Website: walmart
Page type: address-validator
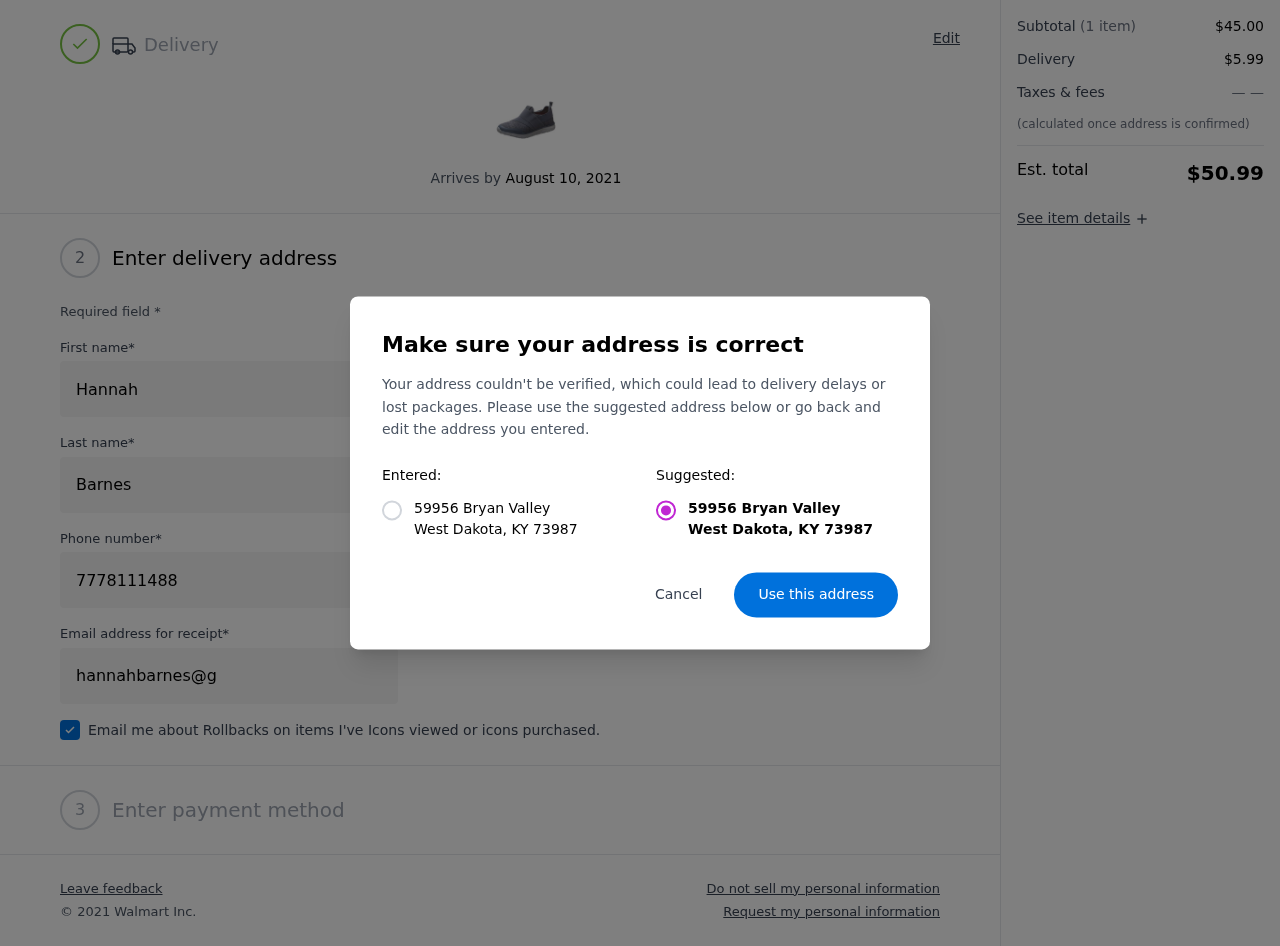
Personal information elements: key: PII_CITY
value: West Dakota
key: PII_POSTCODE
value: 73987
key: PII_STATE_ABBR
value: KY
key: PII_STREET
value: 59956 Bryan Valley
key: PII_FIRSTNAME
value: Hannah
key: PII_LASTNAME
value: Barnes
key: PII_STREET2
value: Apt. 279
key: PII_PHONE
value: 7778111488
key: PII_EMAIL
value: hannahbarnes@gmail.com
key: PII_POSTCODE_FULL
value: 73987
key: PII_POSTCODE_NUMERIC
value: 73987
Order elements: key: ORDER_DELIVERY_DATE
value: August 10, 2021
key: ORDER_SUBTOTAL
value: $45.00
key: ORDER_SHIPPING_COST
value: $5.99
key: ORDER_TOTAL
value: $50.99